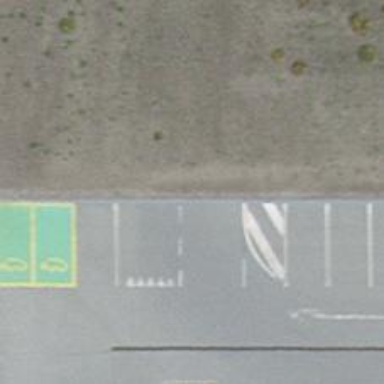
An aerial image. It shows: Parking entrance.